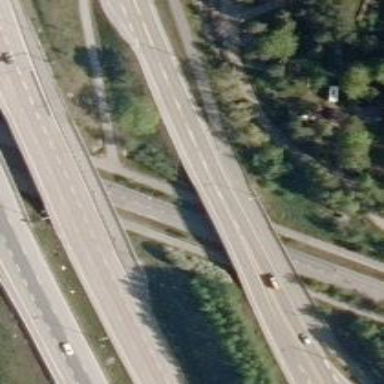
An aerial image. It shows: Asphalt road on secondary bridge.